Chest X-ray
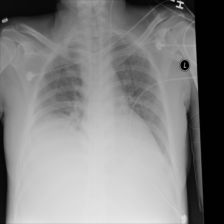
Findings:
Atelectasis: positive
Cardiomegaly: negative
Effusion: negative
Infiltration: negative
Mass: negative
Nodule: negative
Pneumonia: negative
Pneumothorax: negative
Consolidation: negative
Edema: negative
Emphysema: negative
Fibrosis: negative
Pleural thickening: negative
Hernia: negative